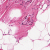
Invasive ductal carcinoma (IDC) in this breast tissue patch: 0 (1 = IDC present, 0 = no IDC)